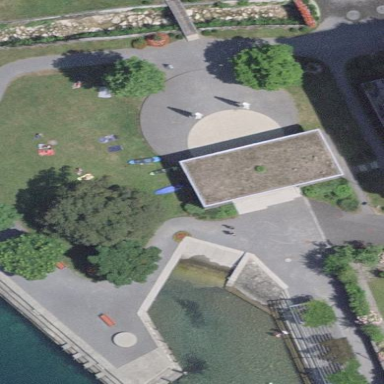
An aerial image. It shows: Lovely park for leisure and relaxation.